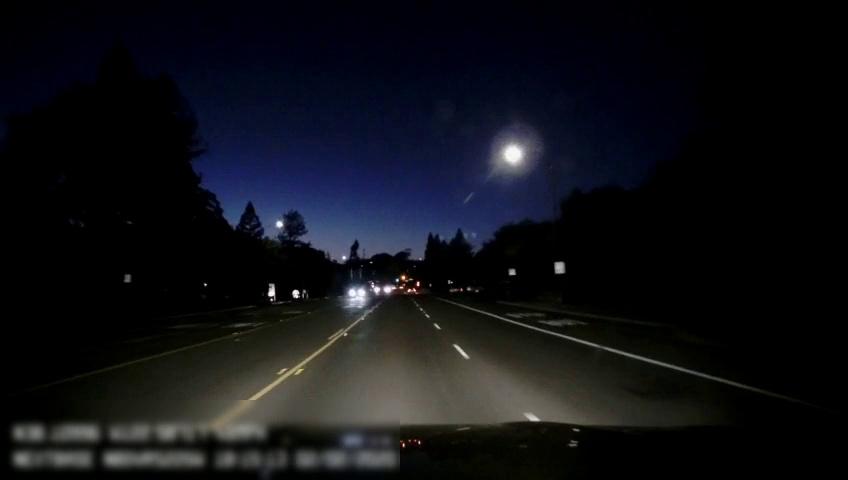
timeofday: Night
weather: Other
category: Drivable Space
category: Drivable Space
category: Vehicles | Car
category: Lanes | Alternate Lane
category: Lanes | Current Lane
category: Lanes | Current Lane
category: Lanes | Opposite Lane
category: Lanes | Opposite Lane